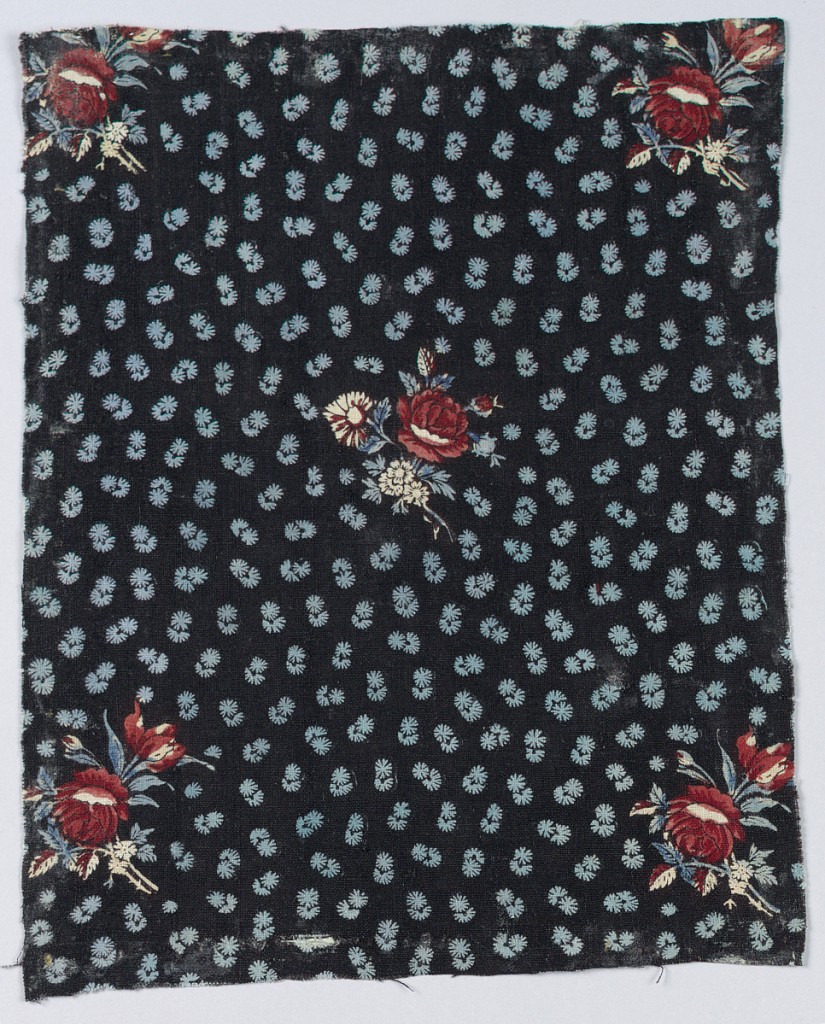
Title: Fragment
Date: late 18th century
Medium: cotton Technique: block printed (two reds, black) and blue applied by brush on plain weave
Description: Widely spread clusters of roses surrounded by tiny blue leaves on a black background.